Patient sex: M
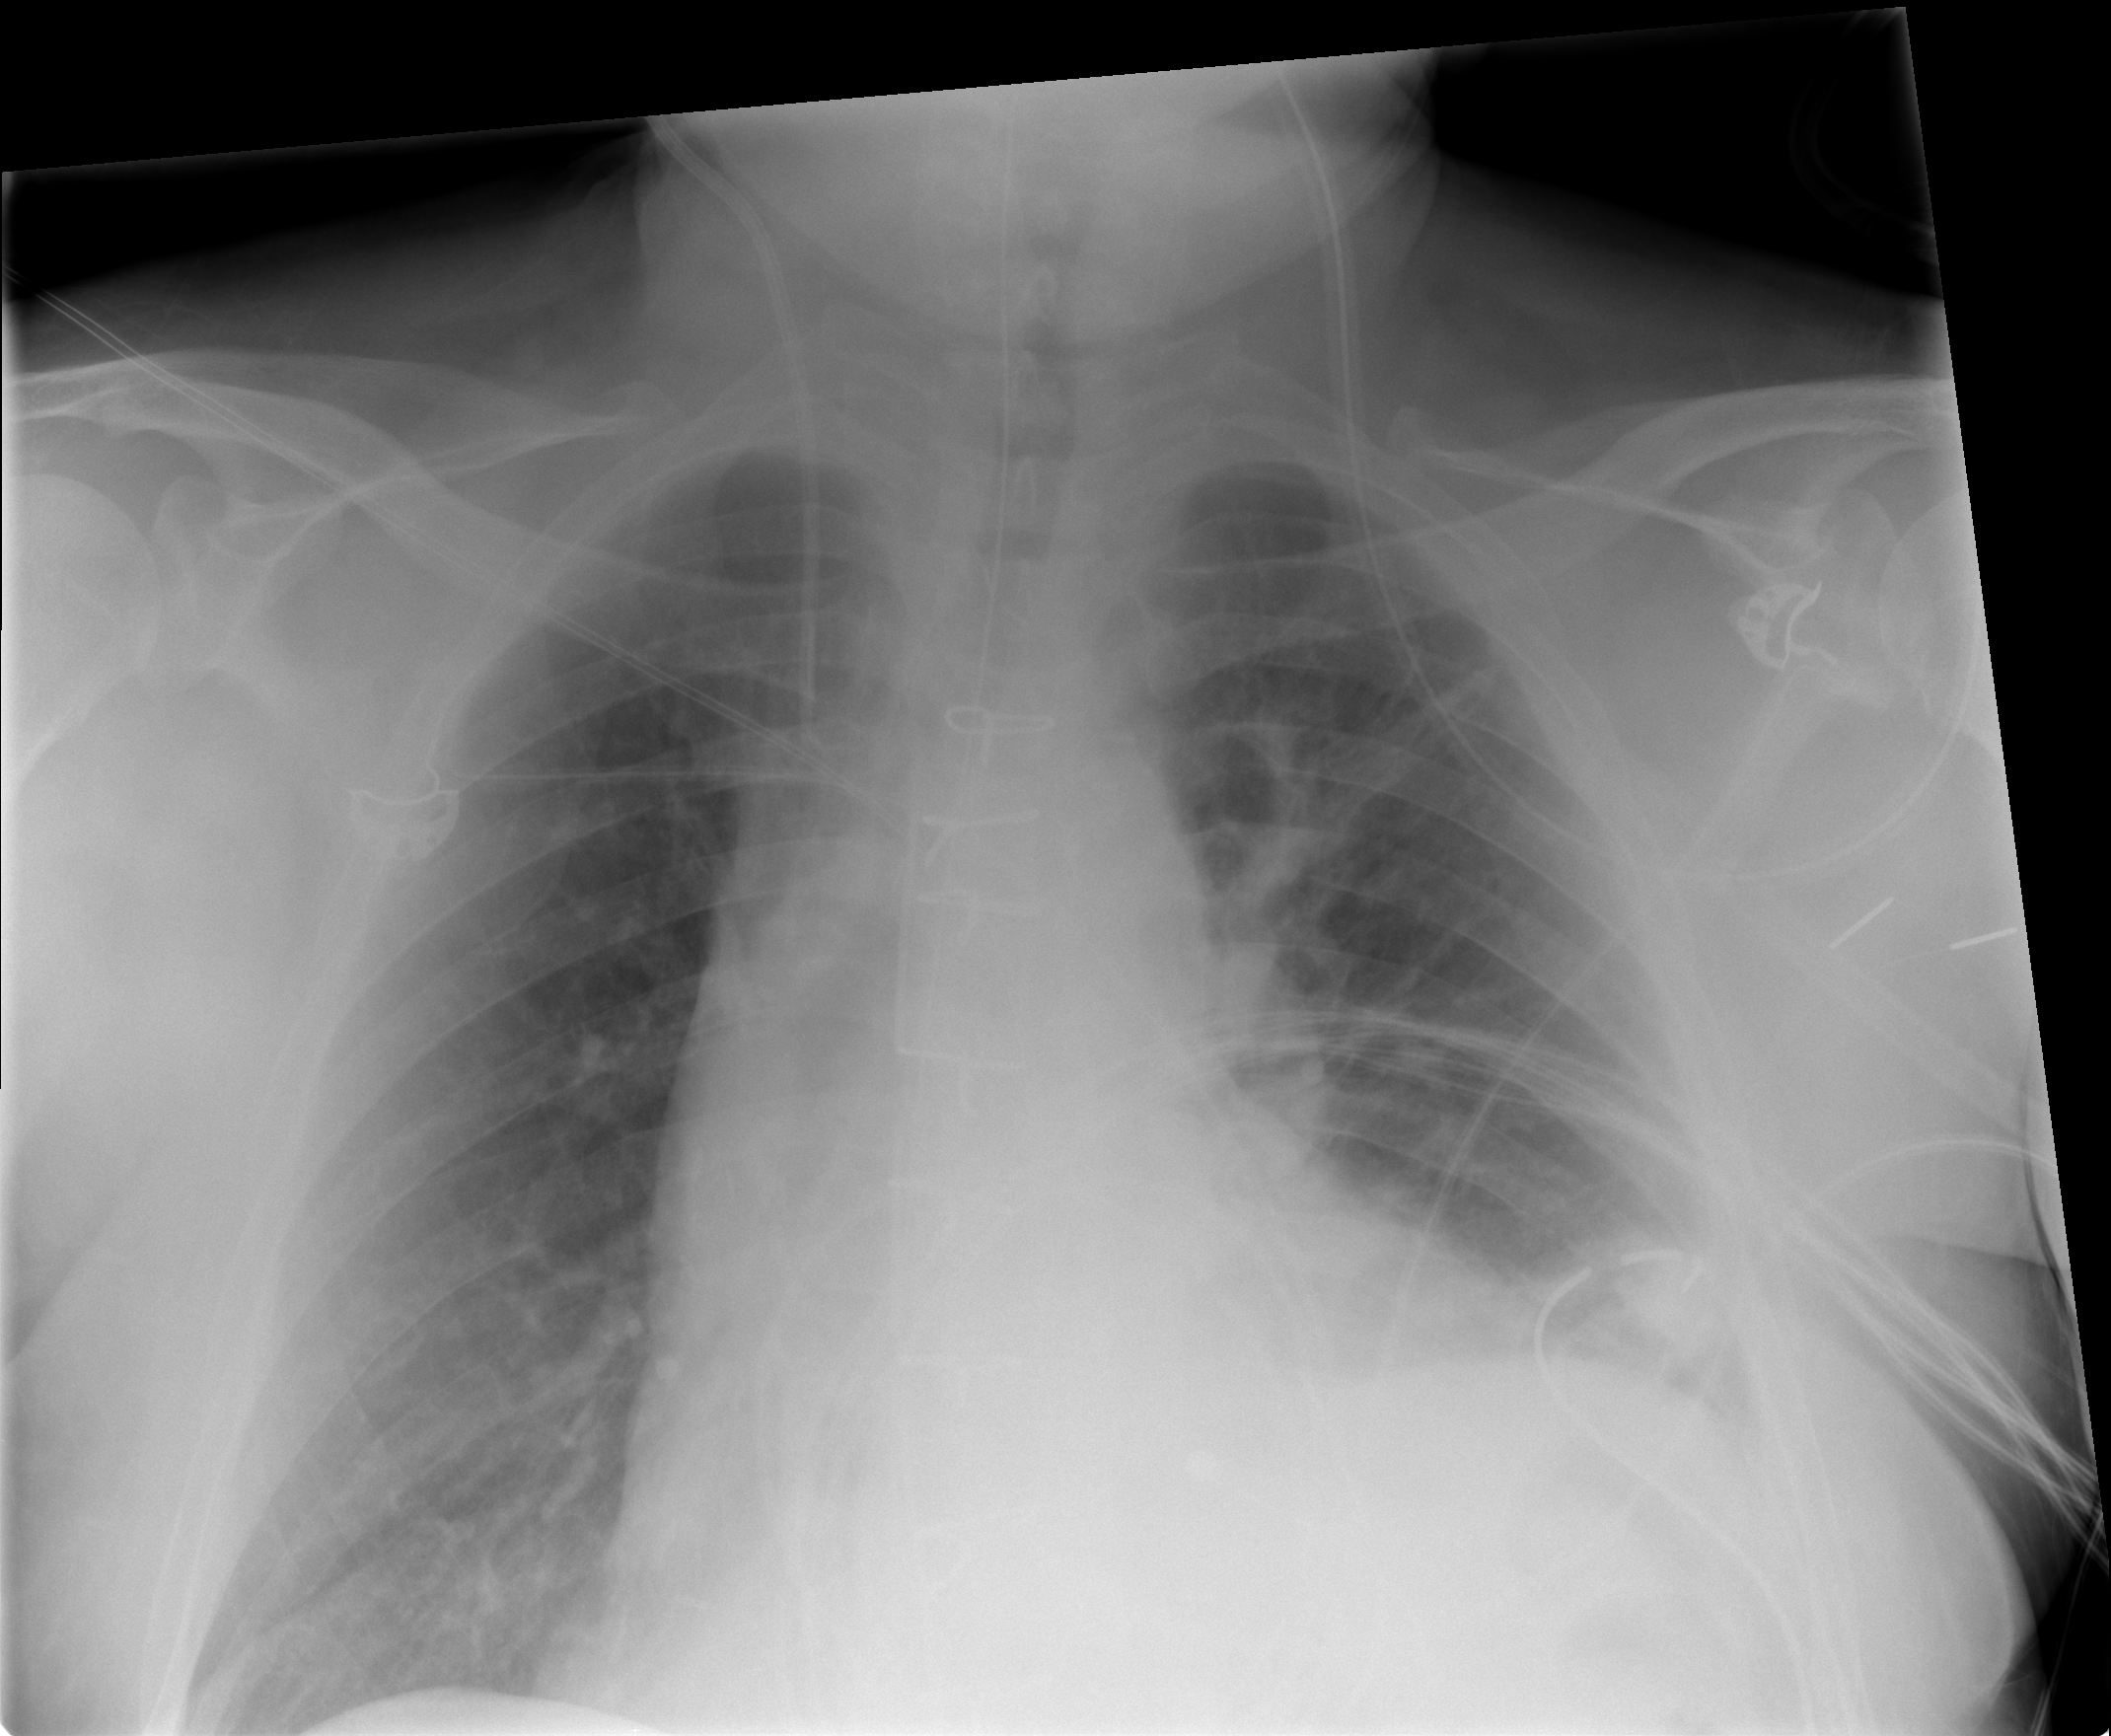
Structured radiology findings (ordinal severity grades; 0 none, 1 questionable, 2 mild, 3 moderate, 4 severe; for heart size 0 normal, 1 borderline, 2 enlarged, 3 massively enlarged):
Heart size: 1
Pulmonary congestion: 0
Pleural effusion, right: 0
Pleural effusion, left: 2
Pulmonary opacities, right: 0
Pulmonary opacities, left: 0
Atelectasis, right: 0
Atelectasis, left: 2